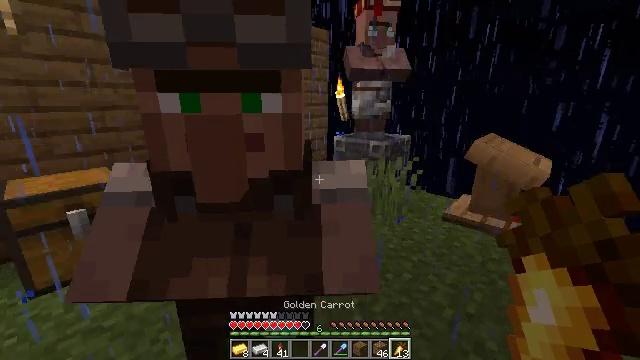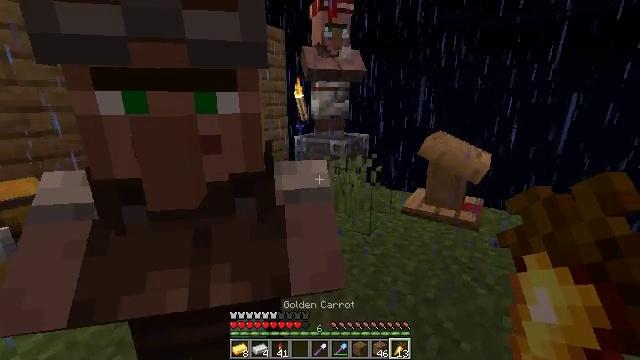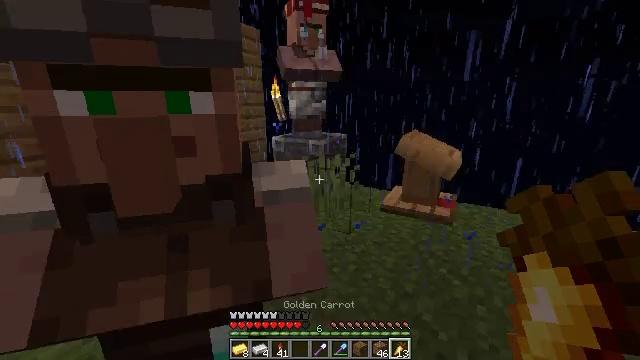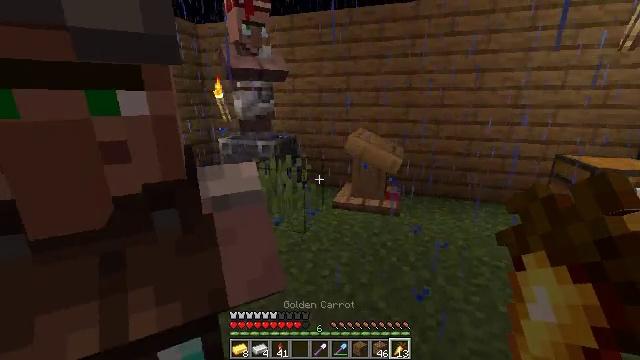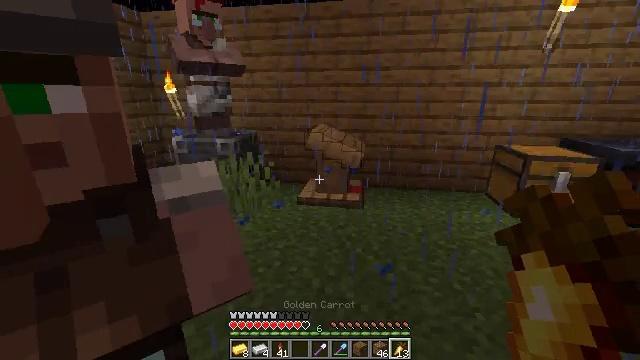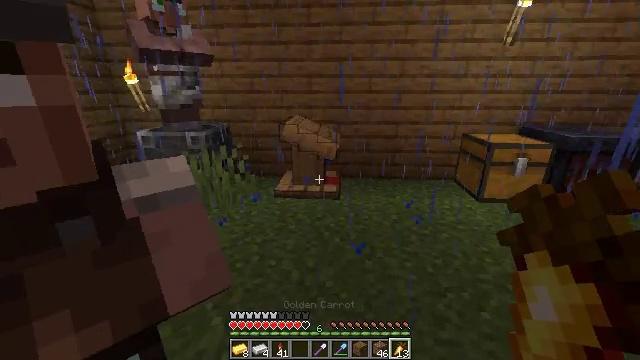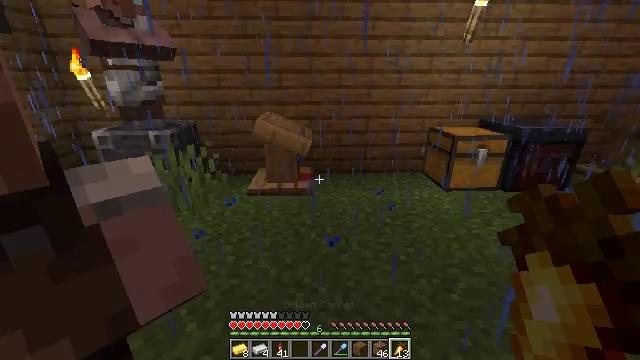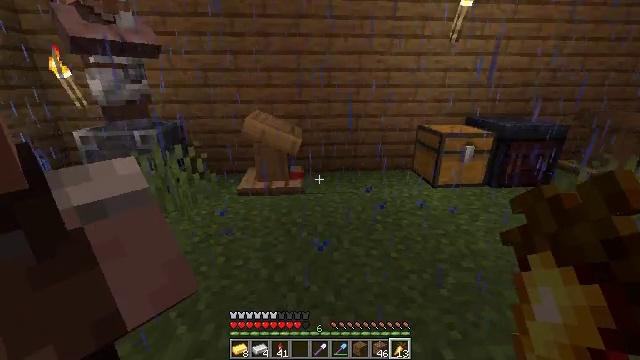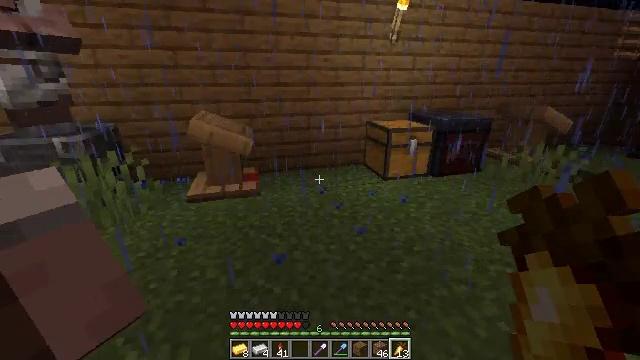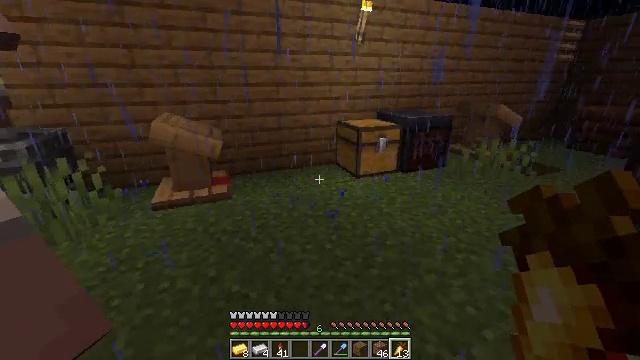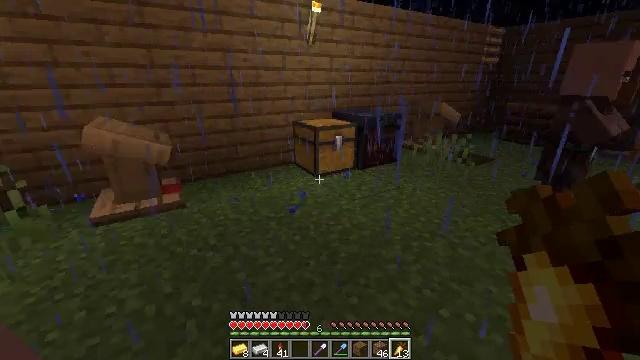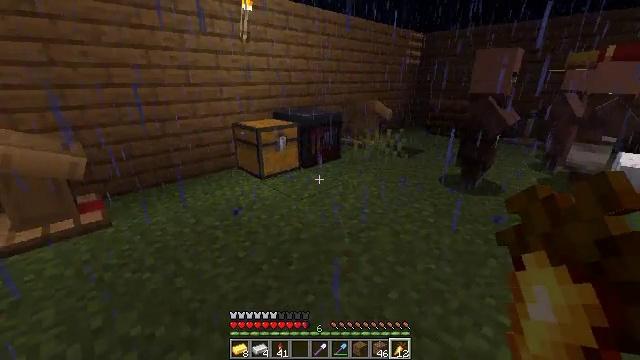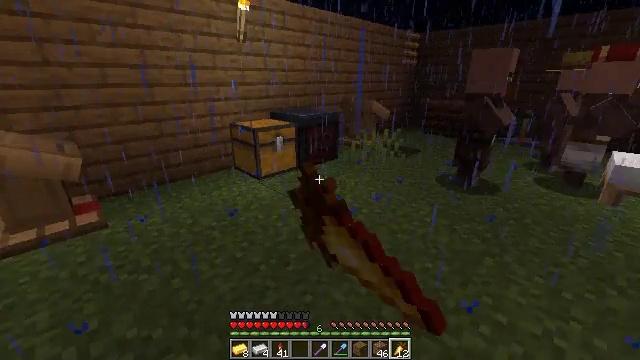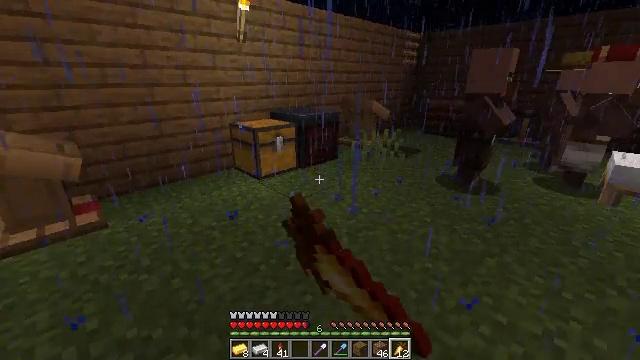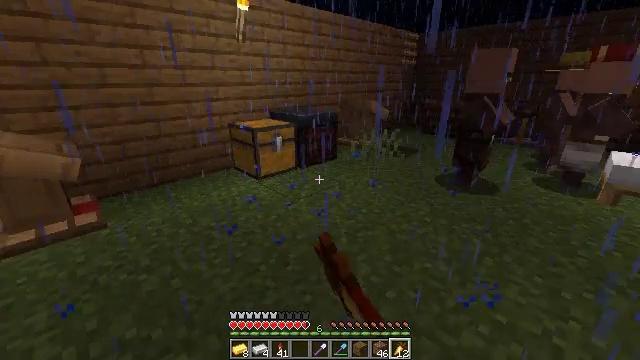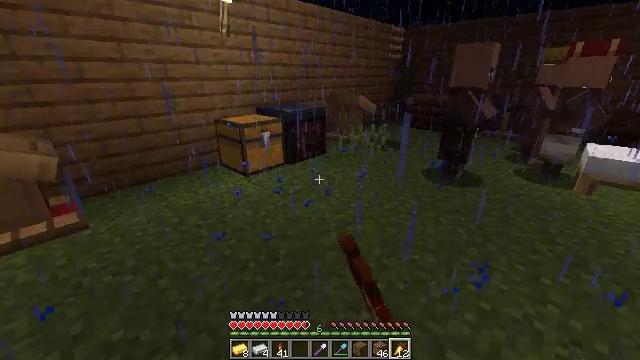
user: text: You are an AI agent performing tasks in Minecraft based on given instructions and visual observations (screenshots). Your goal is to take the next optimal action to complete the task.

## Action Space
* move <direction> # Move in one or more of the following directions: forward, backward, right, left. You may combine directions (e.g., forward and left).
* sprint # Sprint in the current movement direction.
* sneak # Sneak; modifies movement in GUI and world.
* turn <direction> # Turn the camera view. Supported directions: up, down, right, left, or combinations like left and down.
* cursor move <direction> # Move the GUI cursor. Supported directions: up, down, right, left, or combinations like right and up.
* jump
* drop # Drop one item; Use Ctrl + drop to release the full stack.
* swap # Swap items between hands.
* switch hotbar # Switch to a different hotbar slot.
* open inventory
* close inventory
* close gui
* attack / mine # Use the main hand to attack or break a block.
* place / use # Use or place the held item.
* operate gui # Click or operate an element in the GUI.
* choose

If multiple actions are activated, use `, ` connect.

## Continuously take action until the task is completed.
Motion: motion action
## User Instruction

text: Remove a golden carrot from the inventory.
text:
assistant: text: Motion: turn right
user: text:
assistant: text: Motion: turn right
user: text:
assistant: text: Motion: turn right
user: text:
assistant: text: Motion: turn right
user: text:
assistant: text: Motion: turn right and down
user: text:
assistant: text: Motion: turn right
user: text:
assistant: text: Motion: turn right
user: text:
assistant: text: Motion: turn right
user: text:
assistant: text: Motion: turn right
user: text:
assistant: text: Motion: turn right
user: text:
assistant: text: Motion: turn right, drop
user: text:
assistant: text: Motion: drop
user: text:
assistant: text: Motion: drop
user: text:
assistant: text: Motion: drop
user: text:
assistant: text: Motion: turn right and down
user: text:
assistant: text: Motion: turn down